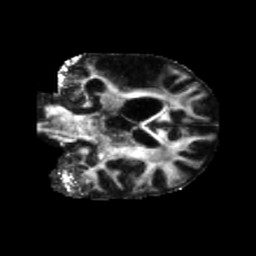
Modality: FA
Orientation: coronal
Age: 64
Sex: male
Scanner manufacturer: siemens
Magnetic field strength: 3 T
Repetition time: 5.25 s
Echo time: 0.08 s